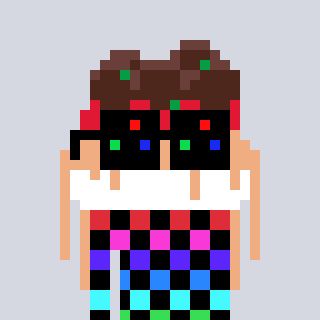
a pixel art character with square black sunglasses, a spaghetti-shaped head and a grayscale-colored body on a cool background